Question: I'm animating a div to left by 0px by clicking on the div colored in red. Below the div , classes are added to li's as the div moves along, but the classes gets added to only certain li's and not all.
Is there any other logic to fix this ?
Fiddle - <URL>
Below is the image of the issue

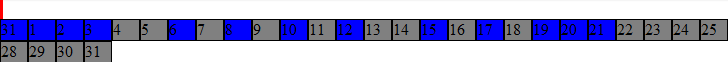
Answer: Try this <URL>.
'''
var pos;
var timer, selectLi = (function() {
var $block = $('.block'),
$container = $('.container'),
$lis = $('.container ul li'),
liWidth = $lis.width(),
$selectedLi;
return function() {
pos = $block.offset().left - $container.offset().left;
liNum = Math.round(pos / liWidth);
// $selectedLi && $selectedLi.removeClass('selected');
$selectedLi = $($lis.get(liNum));
$('li.eligible').each(function() {
if ($block.offset().left-3 <= $(this).offset().left) $(this).addClass('selected');
});
};
})();
$('.block').click(function() {
timer = setInterval(selectLi, 30);
$(this).animate({
left: 0
}, function() {
clearInterval(timer);
});
});
$('li').each(function() {
$(this).addClass('eligible');
if ($(this).offset().left > $('.block').offset().left) $(this).removeClass('eligible');
});
'''
This sets the eligible list items and then as the bar moves, compares their position to tjat of the bar and if they're in range, they get the class added.